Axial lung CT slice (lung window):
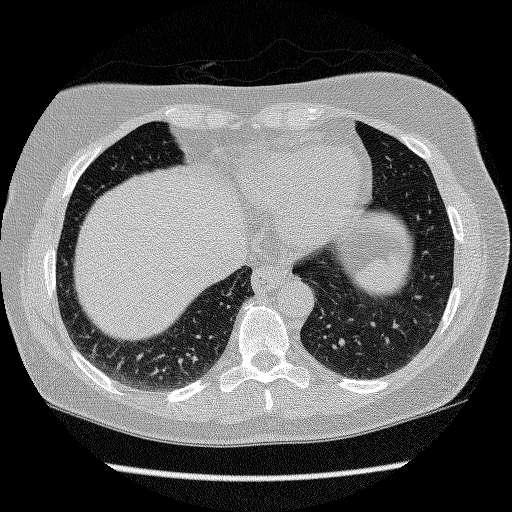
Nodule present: no